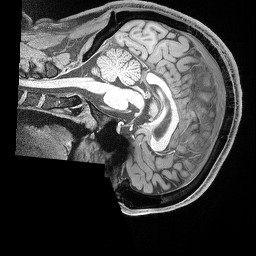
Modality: T1w
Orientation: sagittal
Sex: male
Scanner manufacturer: siemens
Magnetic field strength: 3 T
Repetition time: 2.53 s
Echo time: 0.00169 s